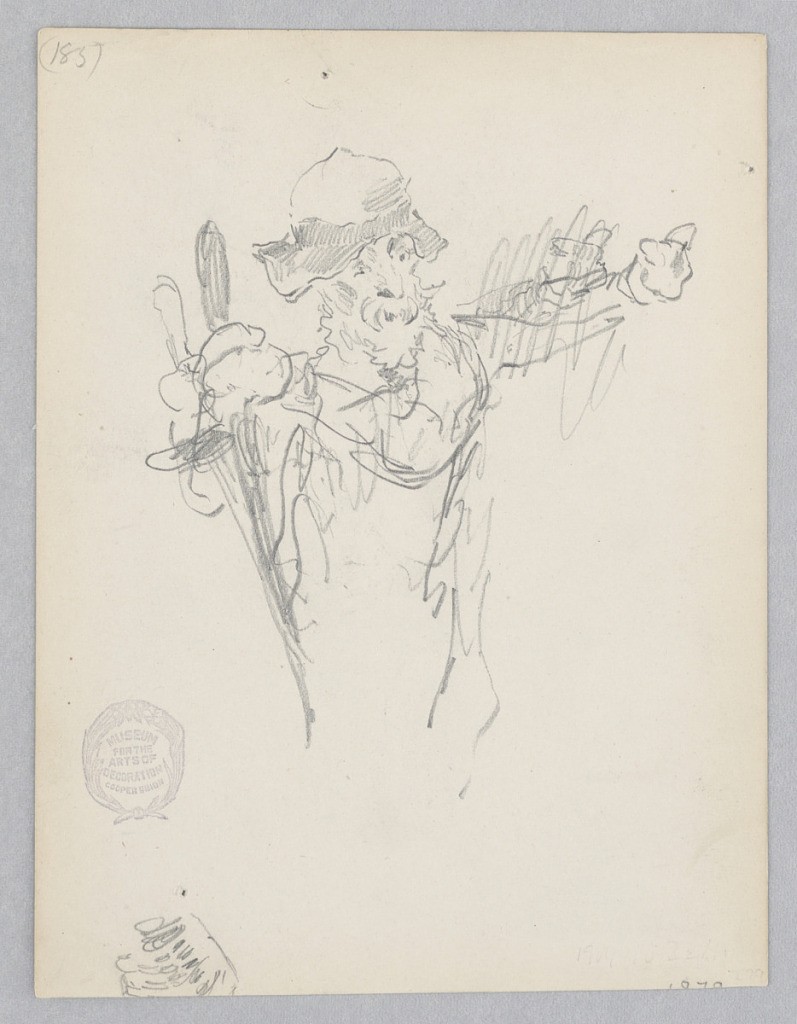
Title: Actor
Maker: Robert Frederick Blum, American, 1857–1903
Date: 1870–1879
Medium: Graphite on wove paper
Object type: Drawing
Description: Sketch of a male figure with arms stretched.